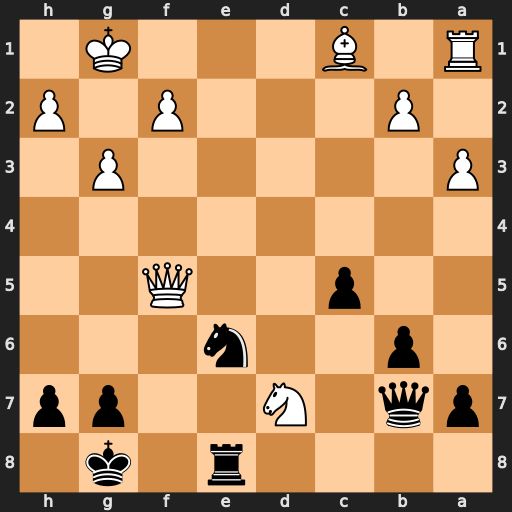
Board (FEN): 4r1k1/pq1N2pp/1p2n3/2p2Q2/8/P5P1/1P3P1P/R1B3K1
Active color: b
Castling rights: -
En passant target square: -
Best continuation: Nd4 Nf6+ gxf6 Qg4+ Kh8